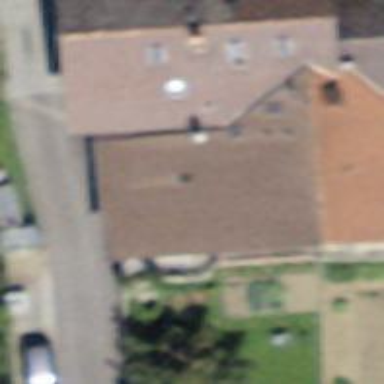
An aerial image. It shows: Residential building.